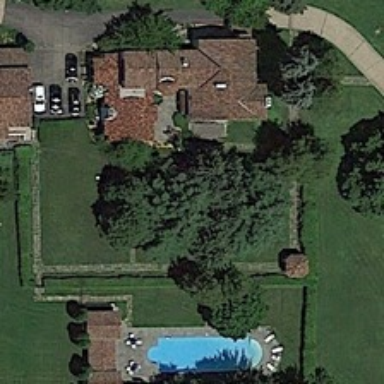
Several red buildings and some green trees are in a spaces residential area .